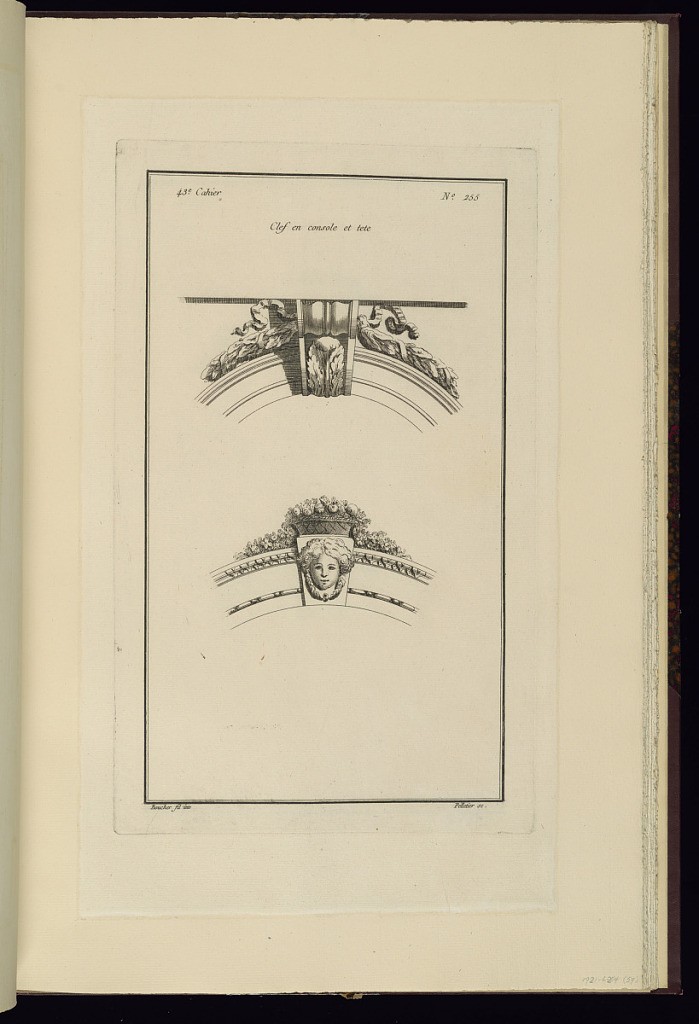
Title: Clef en console et tête
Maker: Juste-François Boucher, French, 1736 – 1782
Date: ca. 1775
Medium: Engraving on off white laid paper
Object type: Print
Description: Two designs for keystones over curved doors. The top keystone is in the form of a scrolling bracket with acanthus leaf, and with bound leaf garland and ribbon over the arch. The lower keystone features a mascaron and has a basket of flowers over the arch. The plate is signed.